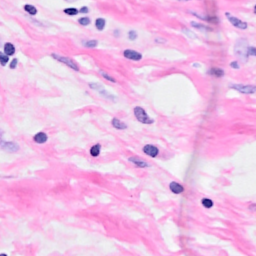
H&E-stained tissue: Breast